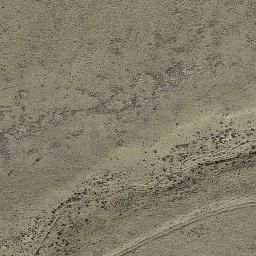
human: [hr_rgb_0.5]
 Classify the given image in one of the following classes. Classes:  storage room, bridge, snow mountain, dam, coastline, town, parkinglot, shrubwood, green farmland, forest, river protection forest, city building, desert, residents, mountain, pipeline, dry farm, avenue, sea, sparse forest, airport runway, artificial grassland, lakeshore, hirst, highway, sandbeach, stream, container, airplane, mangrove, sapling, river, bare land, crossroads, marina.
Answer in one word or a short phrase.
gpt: bare land